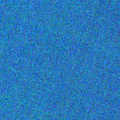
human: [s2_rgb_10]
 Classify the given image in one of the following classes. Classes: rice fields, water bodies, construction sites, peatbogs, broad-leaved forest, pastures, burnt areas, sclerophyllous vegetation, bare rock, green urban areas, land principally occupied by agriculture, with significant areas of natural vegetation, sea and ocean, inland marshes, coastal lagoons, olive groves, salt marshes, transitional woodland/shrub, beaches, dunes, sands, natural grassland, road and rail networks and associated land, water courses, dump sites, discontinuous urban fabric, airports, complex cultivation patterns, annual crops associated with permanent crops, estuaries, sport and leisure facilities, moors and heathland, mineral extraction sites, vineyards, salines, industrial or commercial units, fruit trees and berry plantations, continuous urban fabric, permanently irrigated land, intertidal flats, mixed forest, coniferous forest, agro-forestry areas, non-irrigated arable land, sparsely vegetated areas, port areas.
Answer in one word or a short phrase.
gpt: sea and ocean